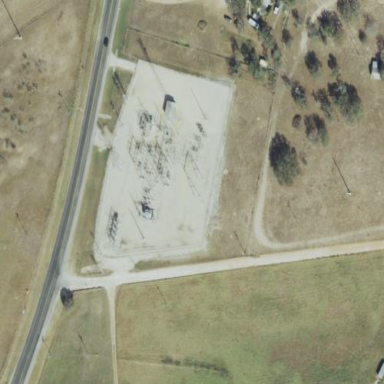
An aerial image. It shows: Outdoor distribution substation protected by fence.